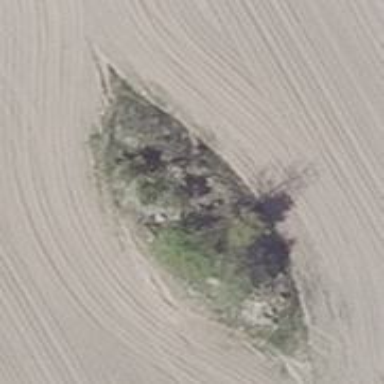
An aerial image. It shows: Deciduous broadleaved tree.